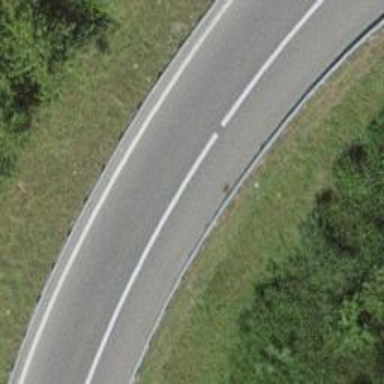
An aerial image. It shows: Asphalt motorway link.